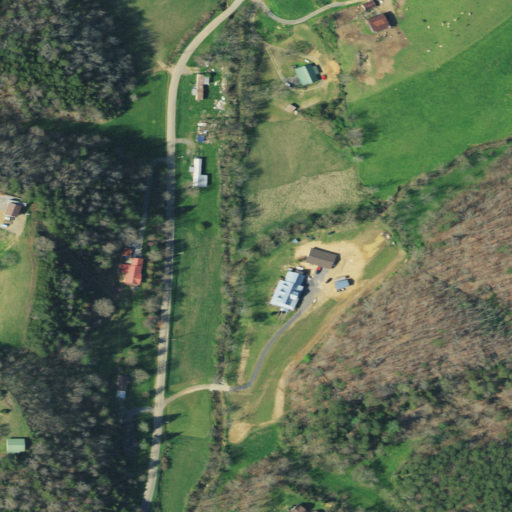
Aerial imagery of valley in Tennessee named Marshall Hollow containing pasture, mixed forest, deciduous forest, open development, evergreen forest, and low intensity development